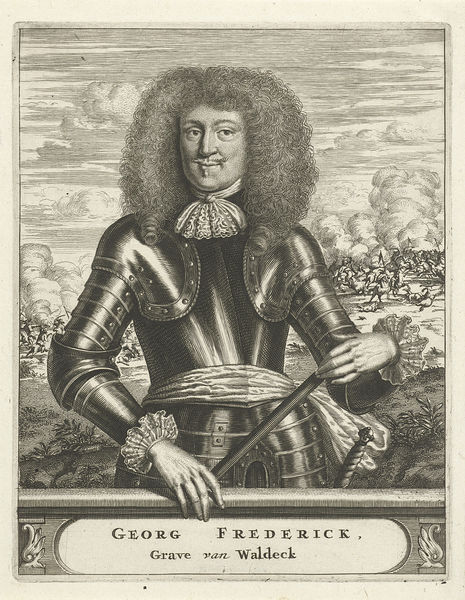
Titel: Portret van Georg Friedrich, prins van Waldeck-Eisenberg
Künstler: Christiaan Hagen
Standort: Amsterdam
Institution: Rijksmuseum
Schlagwörter: himmel, mann, wolken, wolke, schwert, rüstung, friesur